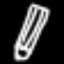
Label: pencil